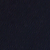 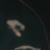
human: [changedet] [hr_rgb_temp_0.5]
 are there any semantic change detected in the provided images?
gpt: Two small islands constructed on a bed of dredged sand and rock appears in the sea.